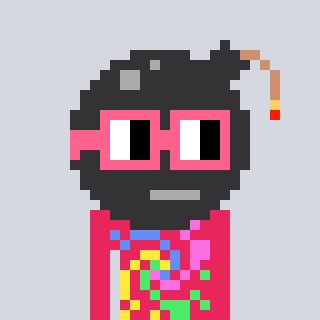
a pixel art character with square pink glasses, a bomb-shaped head and a redpinkish-colored body on a cool background